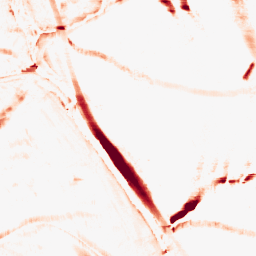
Category: morphological
Decomposition family: morphological_rect
Decomposition parameters: operation: opening
width: 20
height: 10
Upsampling method: cubic_mitchell
Upsampling parameters: scale: 8
Upsampling scale: 8